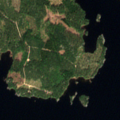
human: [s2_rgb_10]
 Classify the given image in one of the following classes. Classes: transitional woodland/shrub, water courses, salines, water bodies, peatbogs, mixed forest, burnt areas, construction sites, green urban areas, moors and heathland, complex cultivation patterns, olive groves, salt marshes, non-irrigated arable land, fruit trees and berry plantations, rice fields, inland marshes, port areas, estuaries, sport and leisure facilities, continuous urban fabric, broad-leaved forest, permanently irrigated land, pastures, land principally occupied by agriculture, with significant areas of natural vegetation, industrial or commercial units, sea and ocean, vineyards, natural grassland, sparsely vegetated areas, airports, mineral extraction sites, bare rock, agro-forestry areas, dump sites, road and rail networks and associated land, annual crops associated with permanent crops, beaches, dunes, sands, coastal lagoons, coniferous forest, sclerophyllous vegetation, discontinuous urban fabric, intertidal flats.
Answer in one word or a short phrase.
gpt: coniferous forest, mixed forest, water bodies